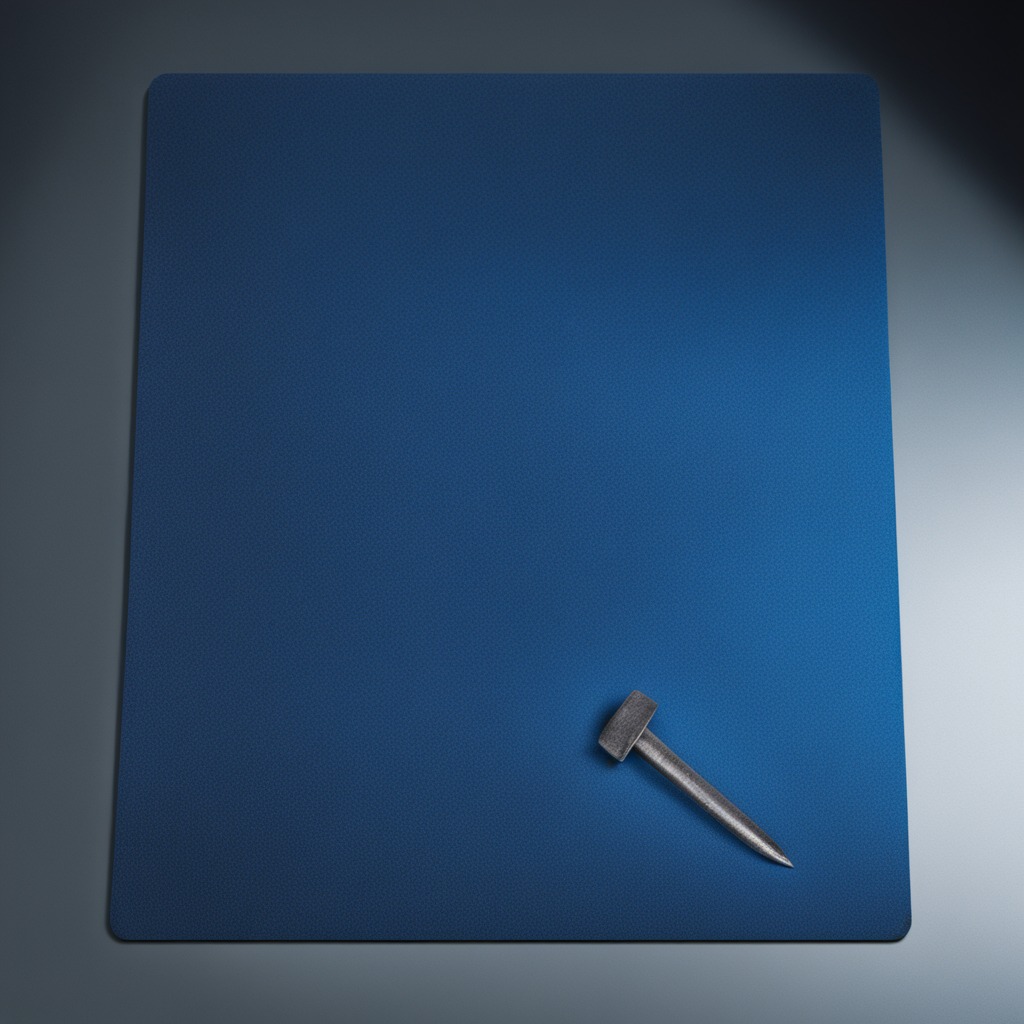
An iron nail is lying on a clean granite tabletop covered with a blue rubber mat inside a workshop under bright overhead lighting crisp shadows high clarity worn but beneath the mat